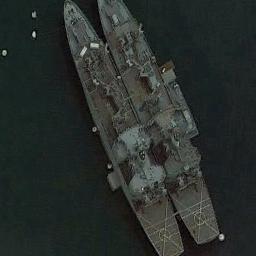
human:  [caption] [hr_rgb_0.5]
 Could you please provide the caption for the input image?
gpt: There are two ships in the blue water .

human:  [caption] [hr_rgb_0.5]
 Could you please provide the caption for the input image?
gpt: Two iron cyan ships docked in blue harbor .

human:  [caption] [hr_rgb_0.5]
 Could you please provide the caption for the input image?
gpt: The two ships are in the deep blue water .

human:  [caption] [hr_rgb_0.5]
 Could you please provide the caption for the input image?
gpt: There are two ships at sea .

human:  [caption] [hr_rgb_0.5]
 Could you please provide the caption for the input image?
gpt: The ship is surrounded by water .